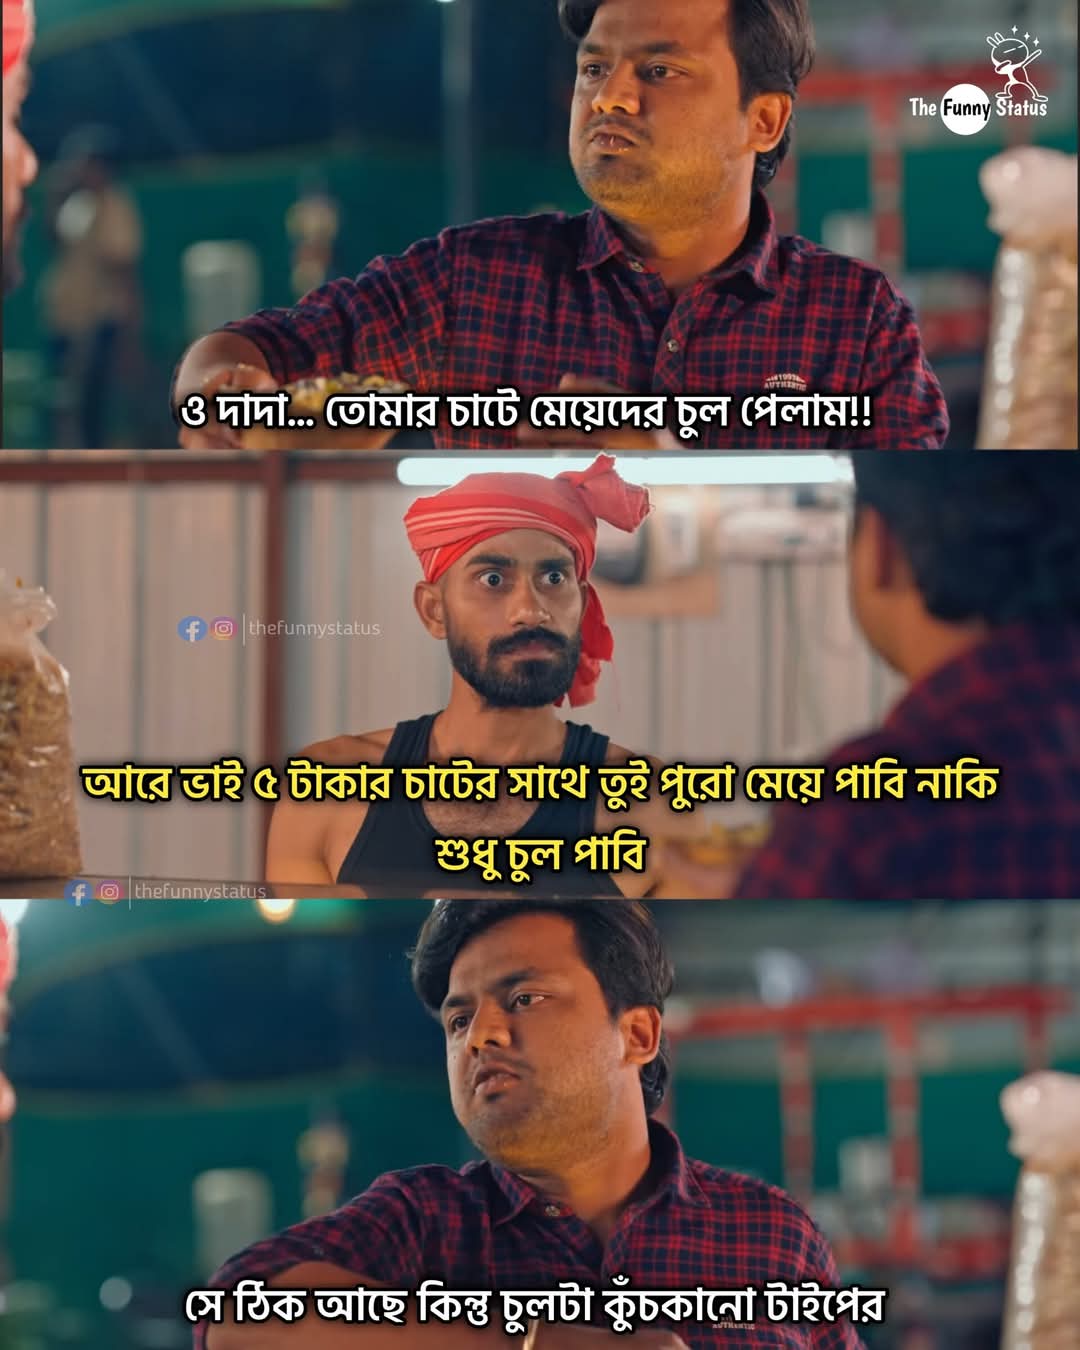
Text: ও দাদা... তোমার চাটে মেয়েদের চুল পেলাম!!
আরে ভাই ৫ টাকার চাটের সাথে তুই পুরো মেয়ে পাবি নাকি শুধু চুল পাবি
সে ঠিক আছে কিন্তু চুলটা কুঁচকানো টাইপের
Label: Non Hate